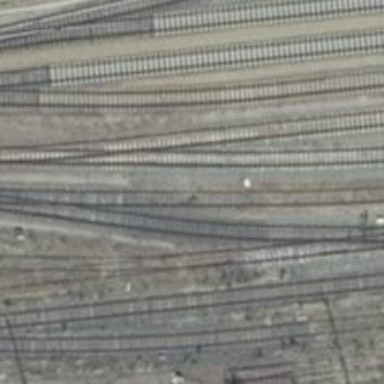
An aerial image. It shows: Railway yard.